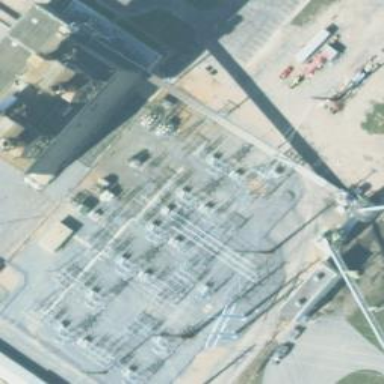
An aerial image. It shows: Power substation surrounded by fence.